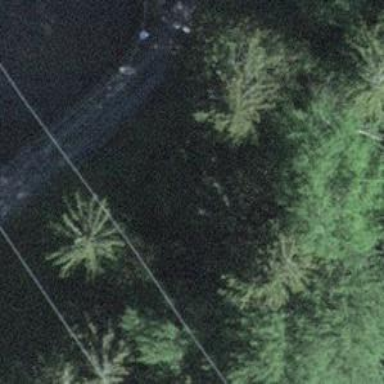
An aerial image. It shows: Culvert tunnel.